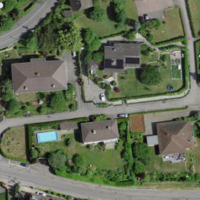
EUNIS habitat code: 55
Species observed at this site:
Corvus corone
Hieraaetus pennatus
Chloris chloris
Milvus migrans
Passer domesticus
Fringilla coelebs
Passer montanus
Turdus merula